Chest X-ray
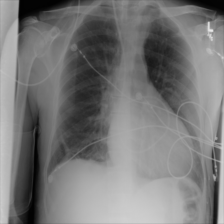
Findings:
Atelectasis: negative
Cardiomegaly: negative
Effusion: negative
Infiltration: negative
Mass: negative
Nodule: negative
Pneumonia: negative
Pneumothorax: negative
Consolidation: negative
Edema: negative
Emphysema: negative
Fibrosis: negative
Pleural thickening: negative
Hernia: negative